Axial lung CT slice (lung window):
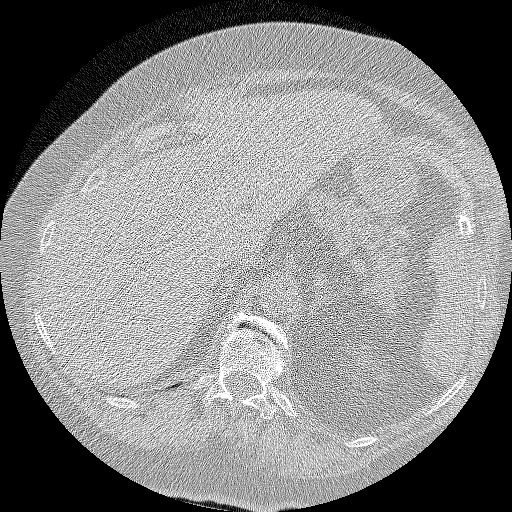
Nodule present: no